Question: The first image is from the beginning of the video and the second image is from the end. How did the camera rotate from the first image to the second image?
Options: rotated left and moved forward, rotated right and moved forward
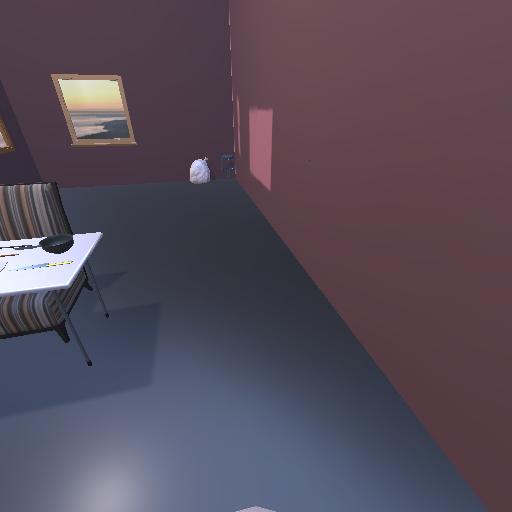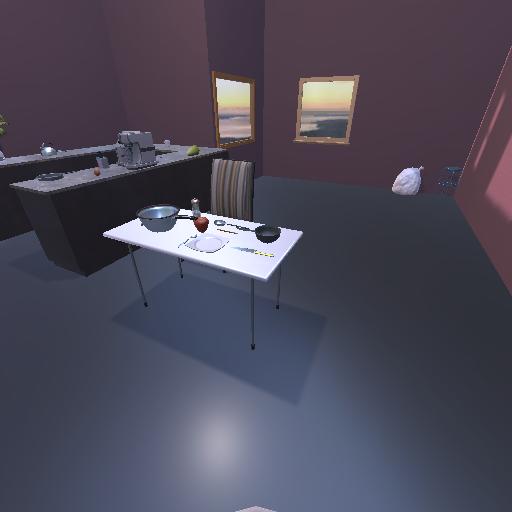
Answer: rotated left and moved forward